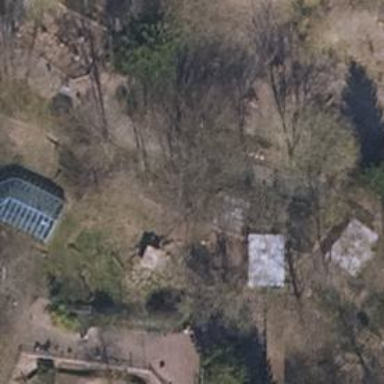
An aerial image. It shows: Fence surrounding woodland area.